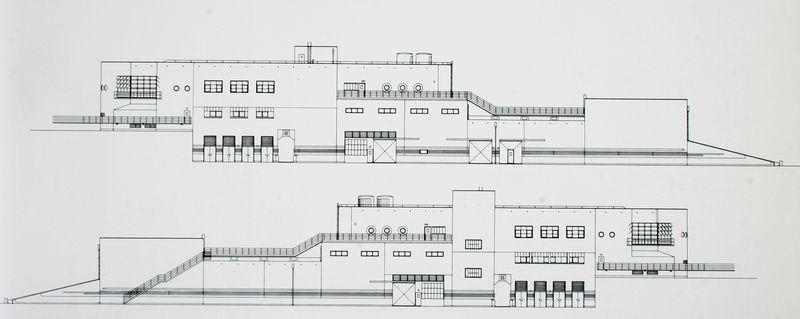
Titel: Seitenansichten
Künstler: Gustav Peichl
Standort: Berlin
Institution: PEA (Phosphat-Eleminations-Anlage)
Schlagwörter: fenster, zeichnung, dach, gebäude, zylinder, architektur, brüstung, turm, ansicht, moderne, modern, gelände, linien, fabrik, hafen, industrie, treppe, treppen, geländer, tor, tusche, rundfenster, entwurf, löcher, rückansicht, geschosse, plan, kuben, schwerz, bauwerk, aufriss, aufrisse, kubus, ansichten, bullaugen, langfenster, voerderansicht